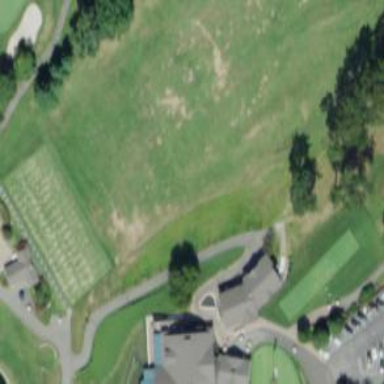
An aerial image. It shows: Path for both road and golf.